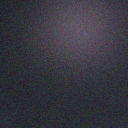
Screen state: off